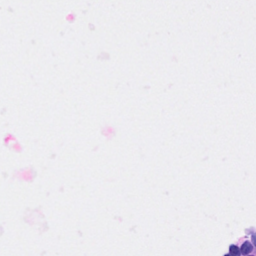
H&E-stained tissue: Breast